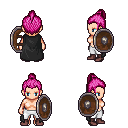
a pixel art fantasy rpg character, female body template, human, light skin, black cape, white pants, pink short topknot hairstyle, maroon shoes, shield, four views (front, back, left, right), 2x2 character sprite sheet, small pixel art, hard edges, no anti-aliasing